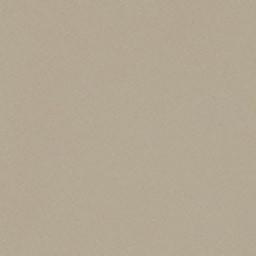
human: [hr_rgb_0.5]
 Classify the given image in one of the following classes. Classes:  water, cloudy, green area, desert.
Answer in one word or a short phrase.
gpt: desert